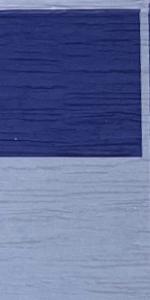
Label: Empty